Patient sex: M
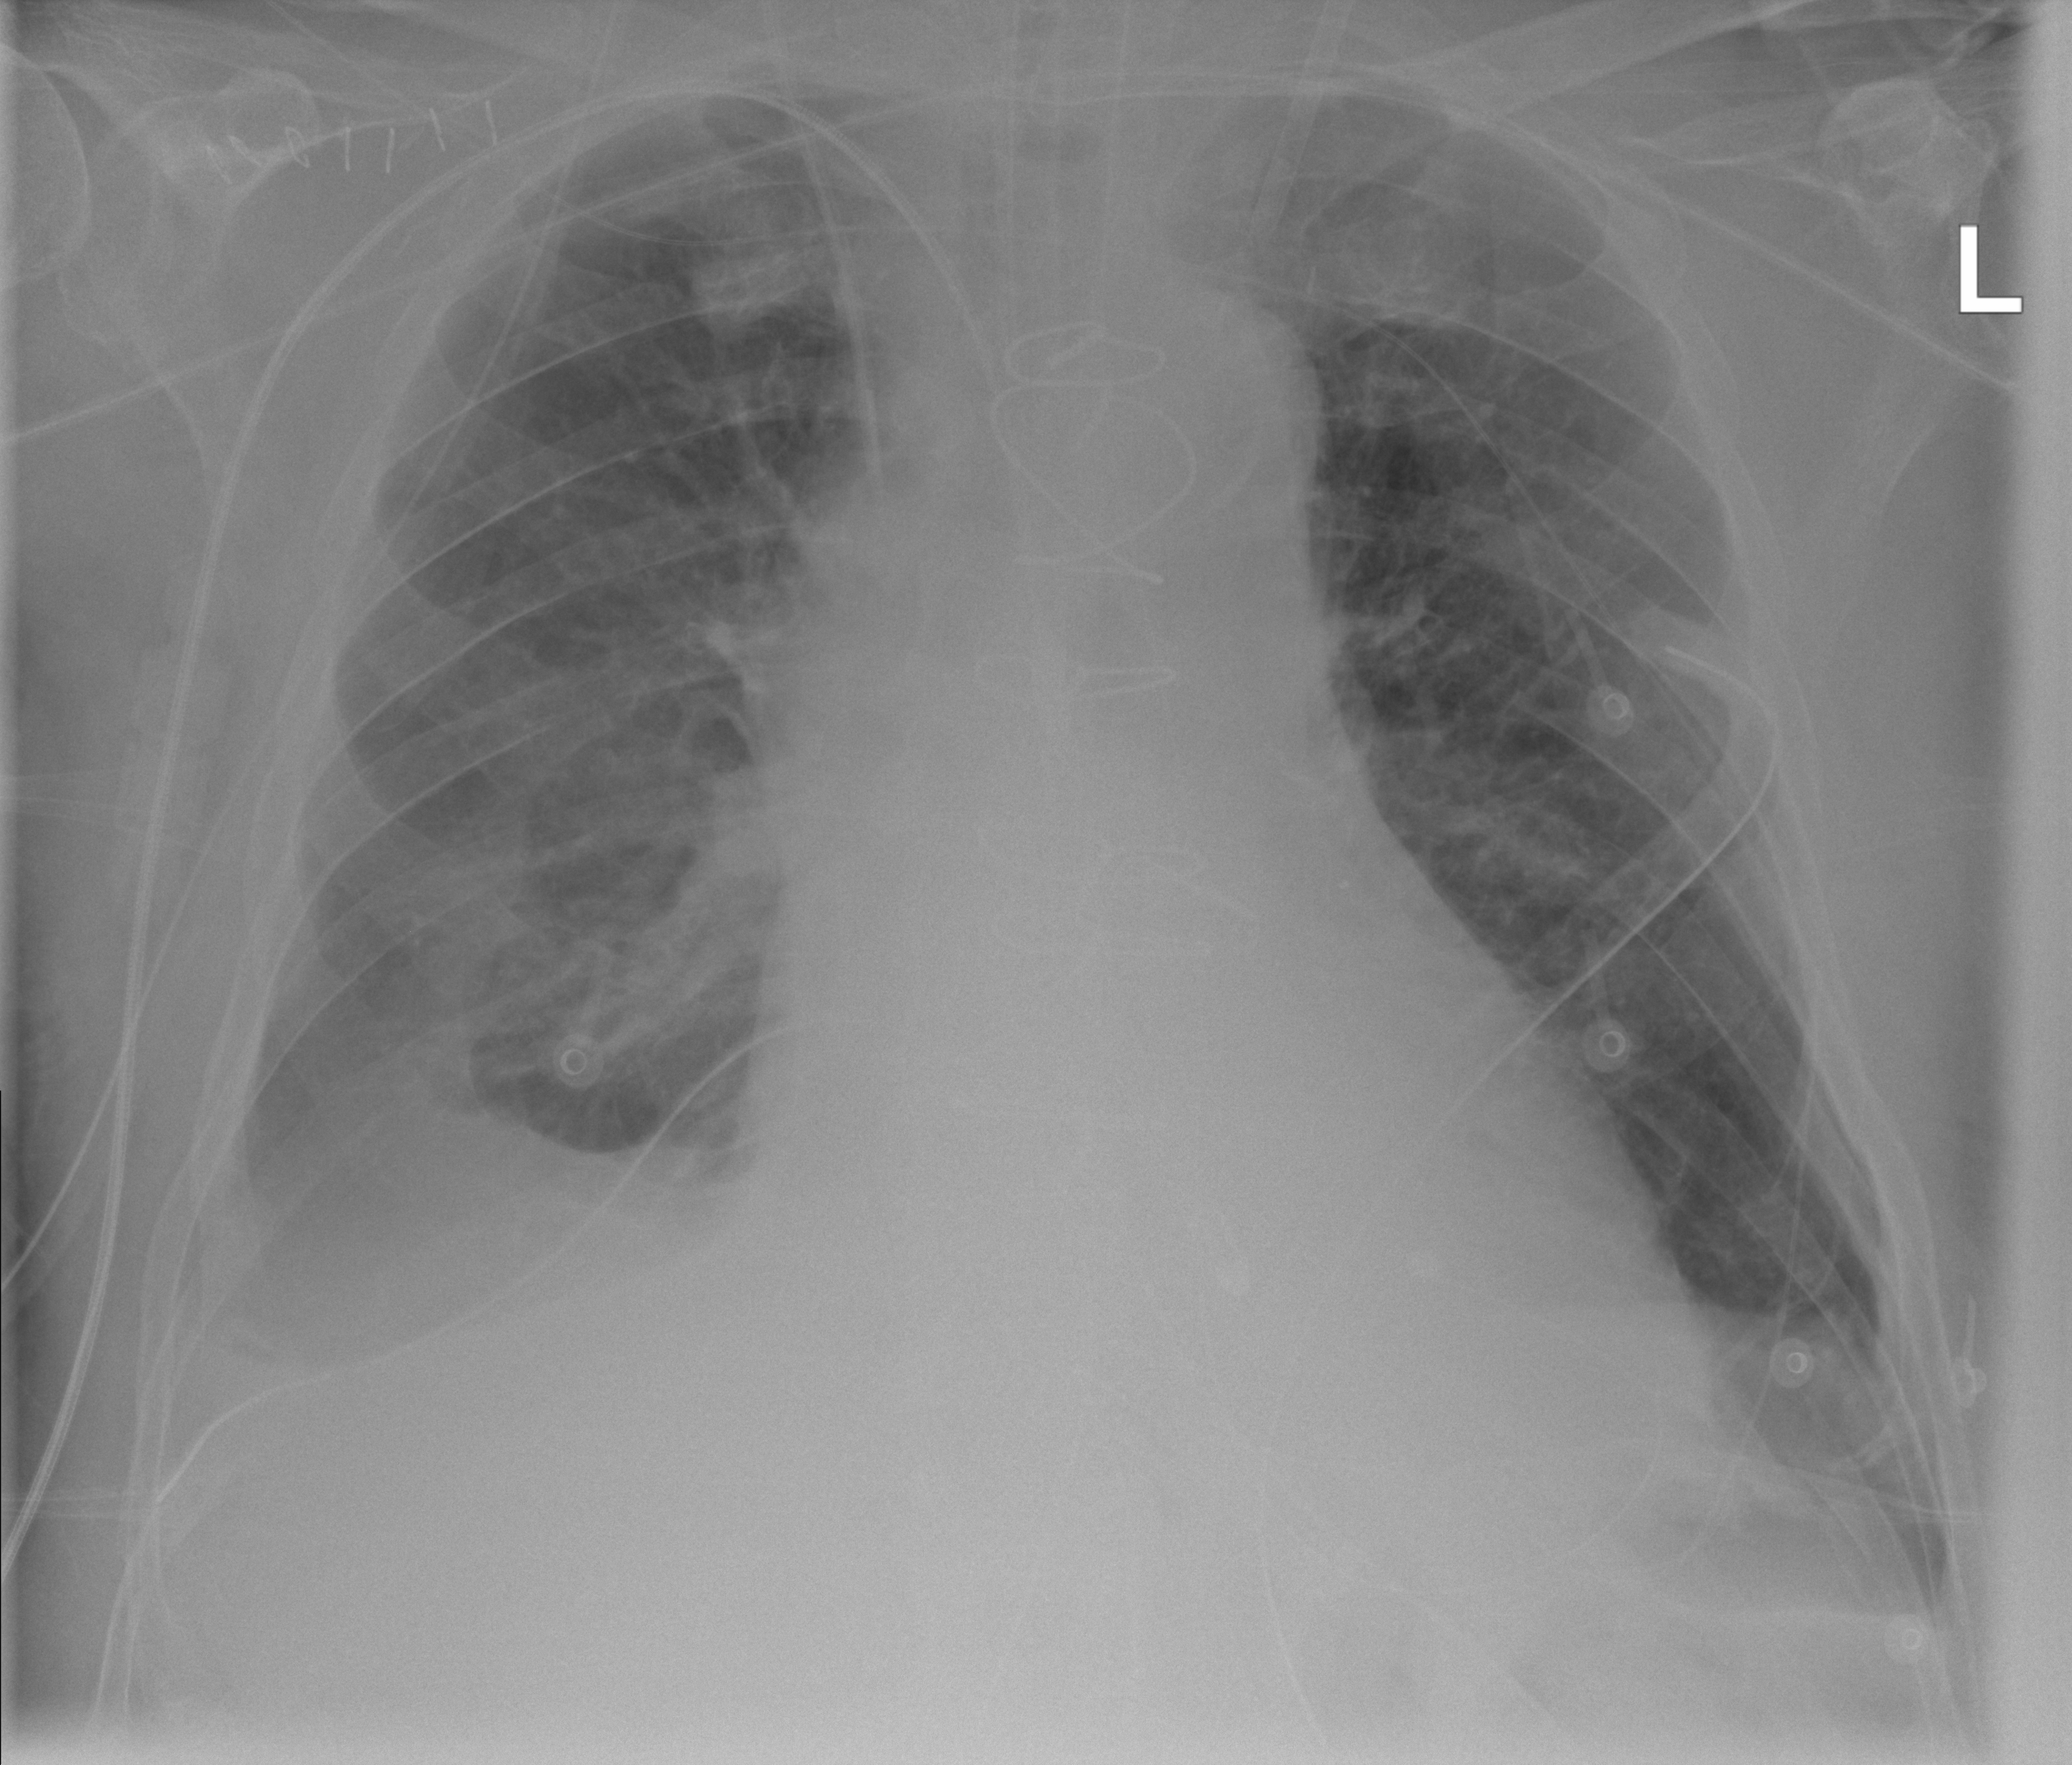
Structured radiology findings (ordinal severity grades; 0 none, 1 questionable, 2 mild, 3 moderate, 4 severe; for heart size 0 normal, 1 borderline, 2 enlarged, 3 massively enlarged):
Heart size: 2
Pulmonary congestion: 2
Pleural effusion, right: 3
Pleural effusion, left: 2
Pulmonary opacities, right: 1
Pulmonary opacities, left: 1
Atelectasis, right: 2
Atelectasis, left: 2